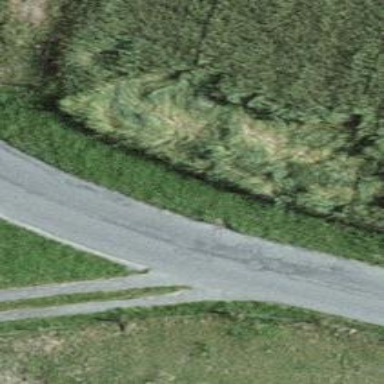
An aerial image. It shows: Unclassified road with asphalt surface.